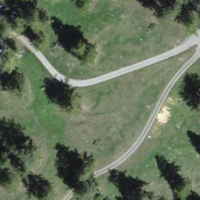
EUNIS habitat code: 23
Species observed at this site:
Campanula glomerata